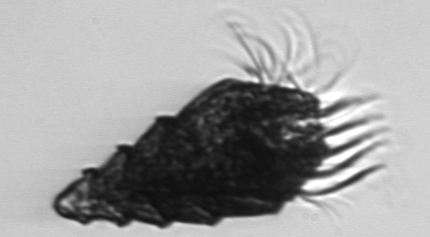
Label: Laboea_strobila